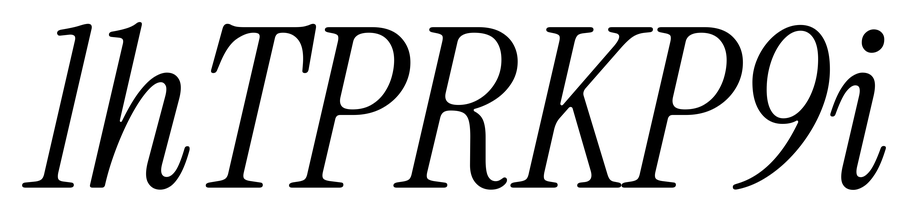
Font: InstrumentSerif-Italic